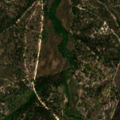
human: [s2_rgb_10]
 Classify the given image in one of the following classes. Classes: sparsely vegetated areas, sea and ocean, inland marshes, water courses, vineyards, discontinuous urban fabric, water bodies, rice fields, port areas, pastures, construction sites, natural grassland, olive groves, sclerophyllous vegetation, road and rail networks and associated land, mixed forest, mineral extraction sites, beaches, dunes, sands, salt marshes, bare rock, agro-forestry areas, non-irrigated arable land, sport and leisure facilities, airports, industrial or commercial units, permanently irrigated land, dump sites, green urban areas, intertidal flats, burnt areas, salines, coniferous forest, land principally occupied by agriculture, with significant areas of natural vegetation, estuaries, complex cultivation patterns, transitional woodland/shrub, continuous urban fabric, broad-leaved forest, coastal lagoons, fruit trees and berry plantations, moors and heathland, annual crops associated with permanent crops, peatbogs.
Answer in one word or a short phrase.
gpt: non-irrigated arable land, agro-forestry areas, coniferous forest, mixed forest, transitional woodland/shrub